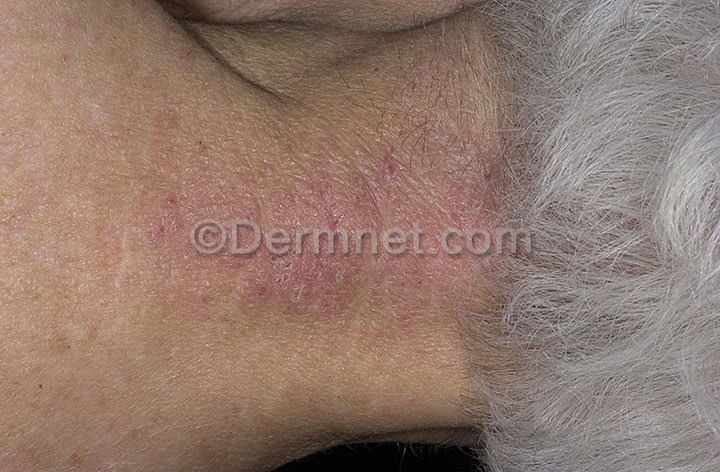
Disease: Eczema Photos